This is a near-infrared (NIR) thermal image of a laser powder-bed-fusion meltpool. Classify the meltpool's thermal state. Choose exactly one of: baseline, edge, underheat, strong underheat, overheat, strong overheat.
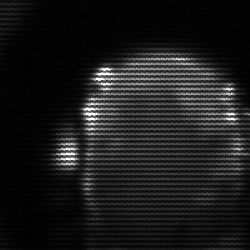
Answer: baseline